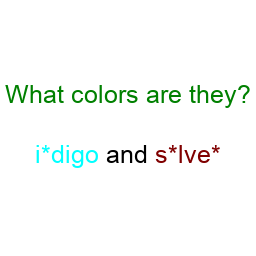
Color: cyan, maroon
Color name shown: indigo, silver
Background color: white
Question text color: green